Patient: sex M, age 67
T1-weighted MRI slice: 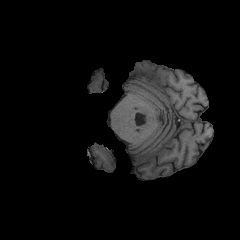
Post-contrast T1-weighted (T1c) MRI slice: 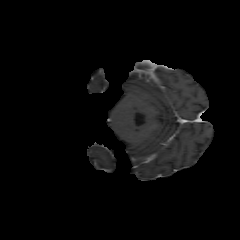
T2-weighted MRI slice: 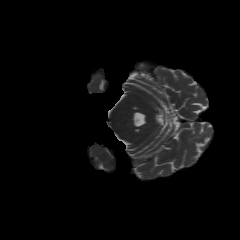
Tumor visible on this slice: no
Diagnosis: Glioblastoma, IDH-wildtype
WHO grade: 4